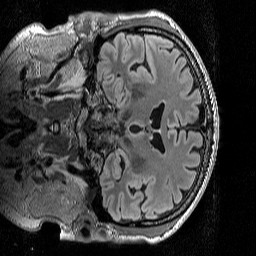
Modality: T2w
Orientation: coronal
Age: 51
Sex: male
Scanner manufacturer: siemens
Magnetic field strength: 3 T
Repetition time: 5 s
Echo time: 0.386 s